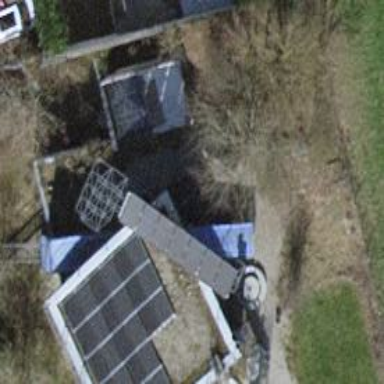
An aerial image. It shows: House with flat roof.